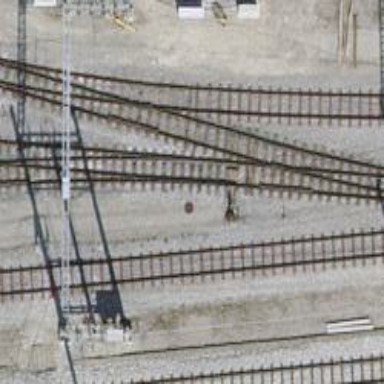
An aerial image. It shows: Narrow-gauge railway service yard with 1 track. The railway is electrified with contact line.